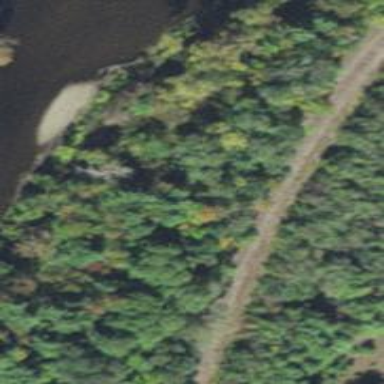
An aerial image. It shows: Railway track.